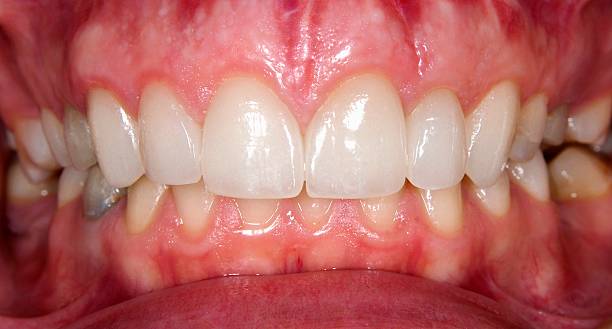
Condition: Gingivitis